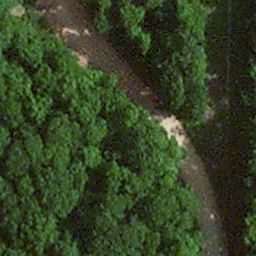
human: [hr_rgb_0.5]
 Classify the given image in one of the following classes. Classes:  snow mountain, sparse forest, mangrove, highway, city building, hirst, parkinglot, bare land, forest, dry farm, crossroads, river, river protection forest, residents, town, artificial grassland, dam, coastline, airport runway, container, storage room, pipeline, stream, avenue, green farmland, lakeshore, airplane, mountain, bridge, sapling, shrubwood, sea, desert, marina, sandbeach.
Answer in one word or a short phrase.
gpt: avenue